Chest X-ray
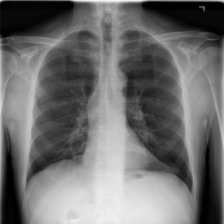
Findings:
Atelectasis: negative
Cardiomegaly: negative
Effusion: negative
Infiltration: negative
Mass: negative
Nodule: negative
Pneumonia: negative
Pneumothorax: negative
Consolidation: negative
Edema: negative
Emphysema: negative
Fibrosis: negative
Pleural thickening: negative
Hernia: negative